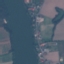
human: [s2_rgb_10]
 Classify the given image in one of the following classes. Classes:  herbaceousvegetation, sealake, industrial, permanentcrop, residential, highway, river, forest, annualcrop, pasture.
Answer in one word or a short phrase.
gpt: River